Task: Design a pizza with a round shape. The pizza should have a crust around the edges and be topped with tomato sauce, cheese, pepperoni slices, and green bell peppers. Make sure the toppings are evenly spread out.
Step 453:
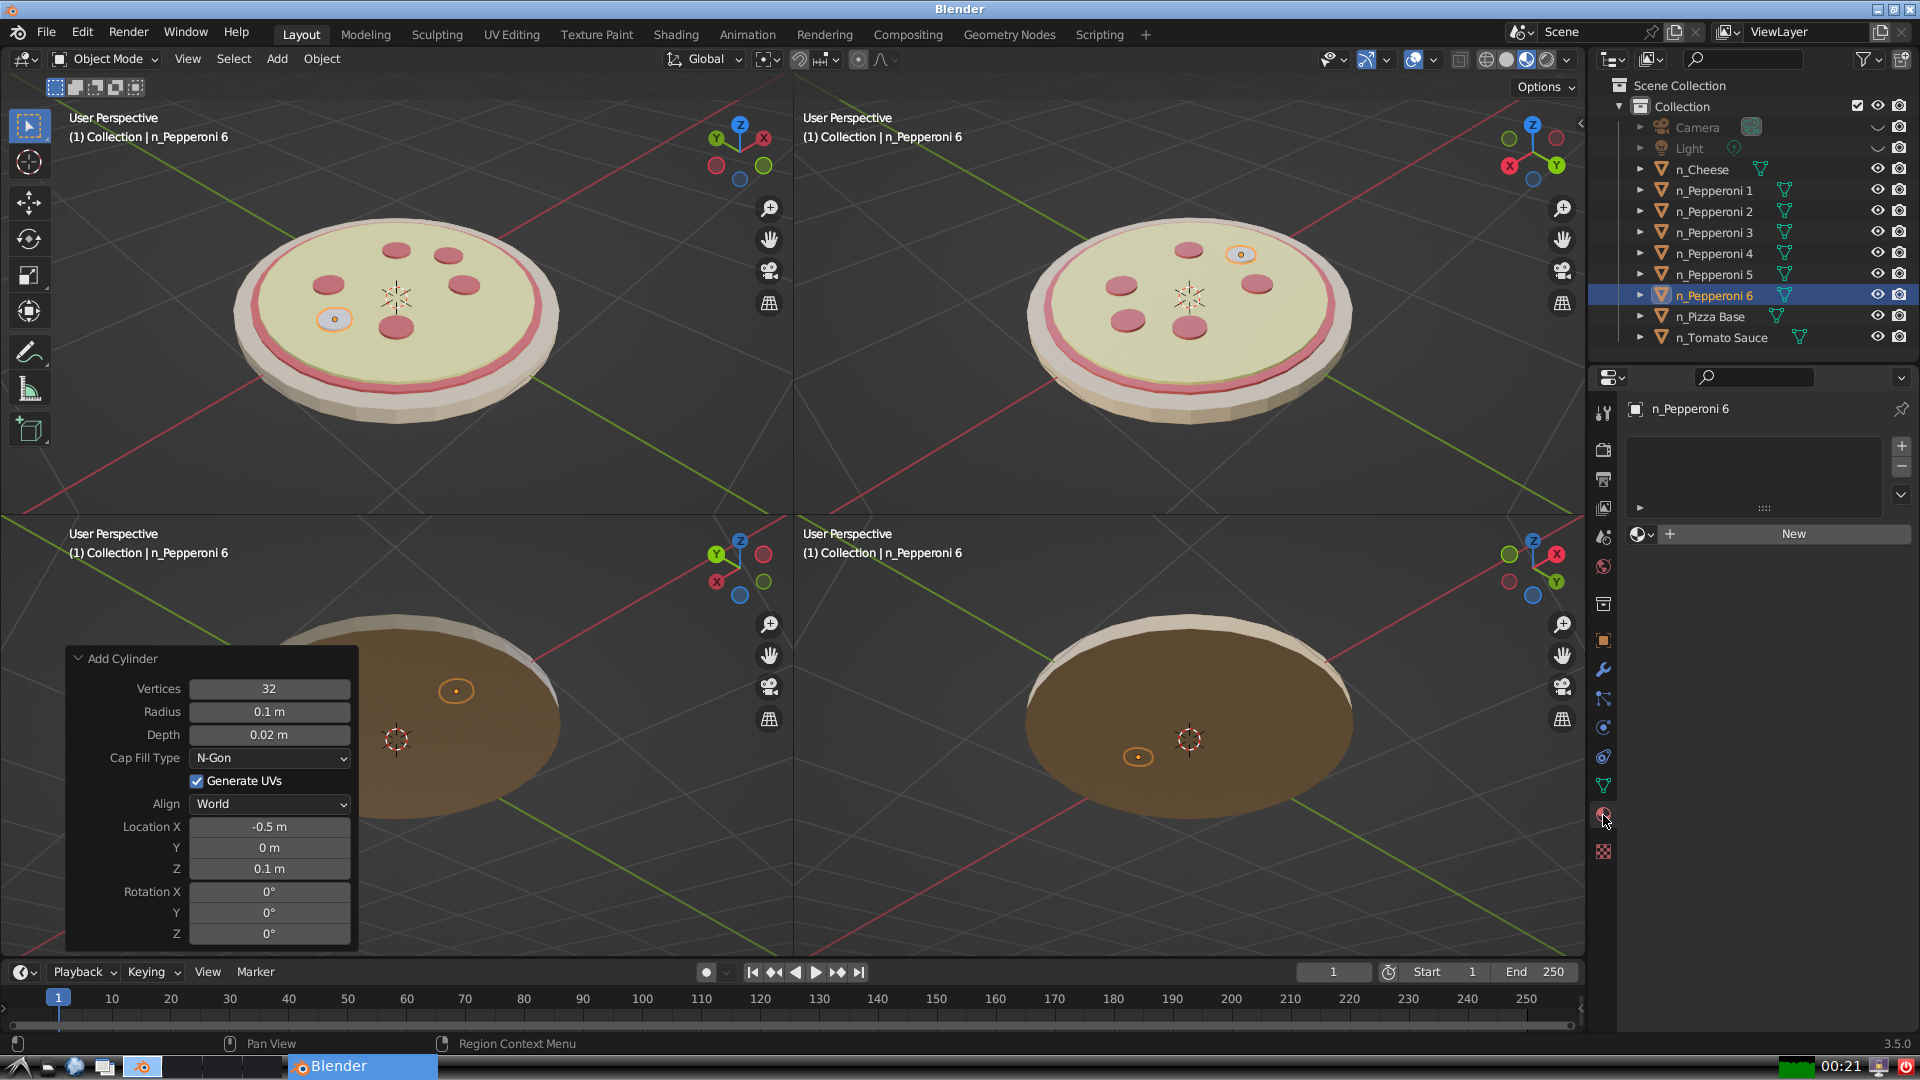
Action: {"mouse_move": [1636, 534]}